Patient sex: F
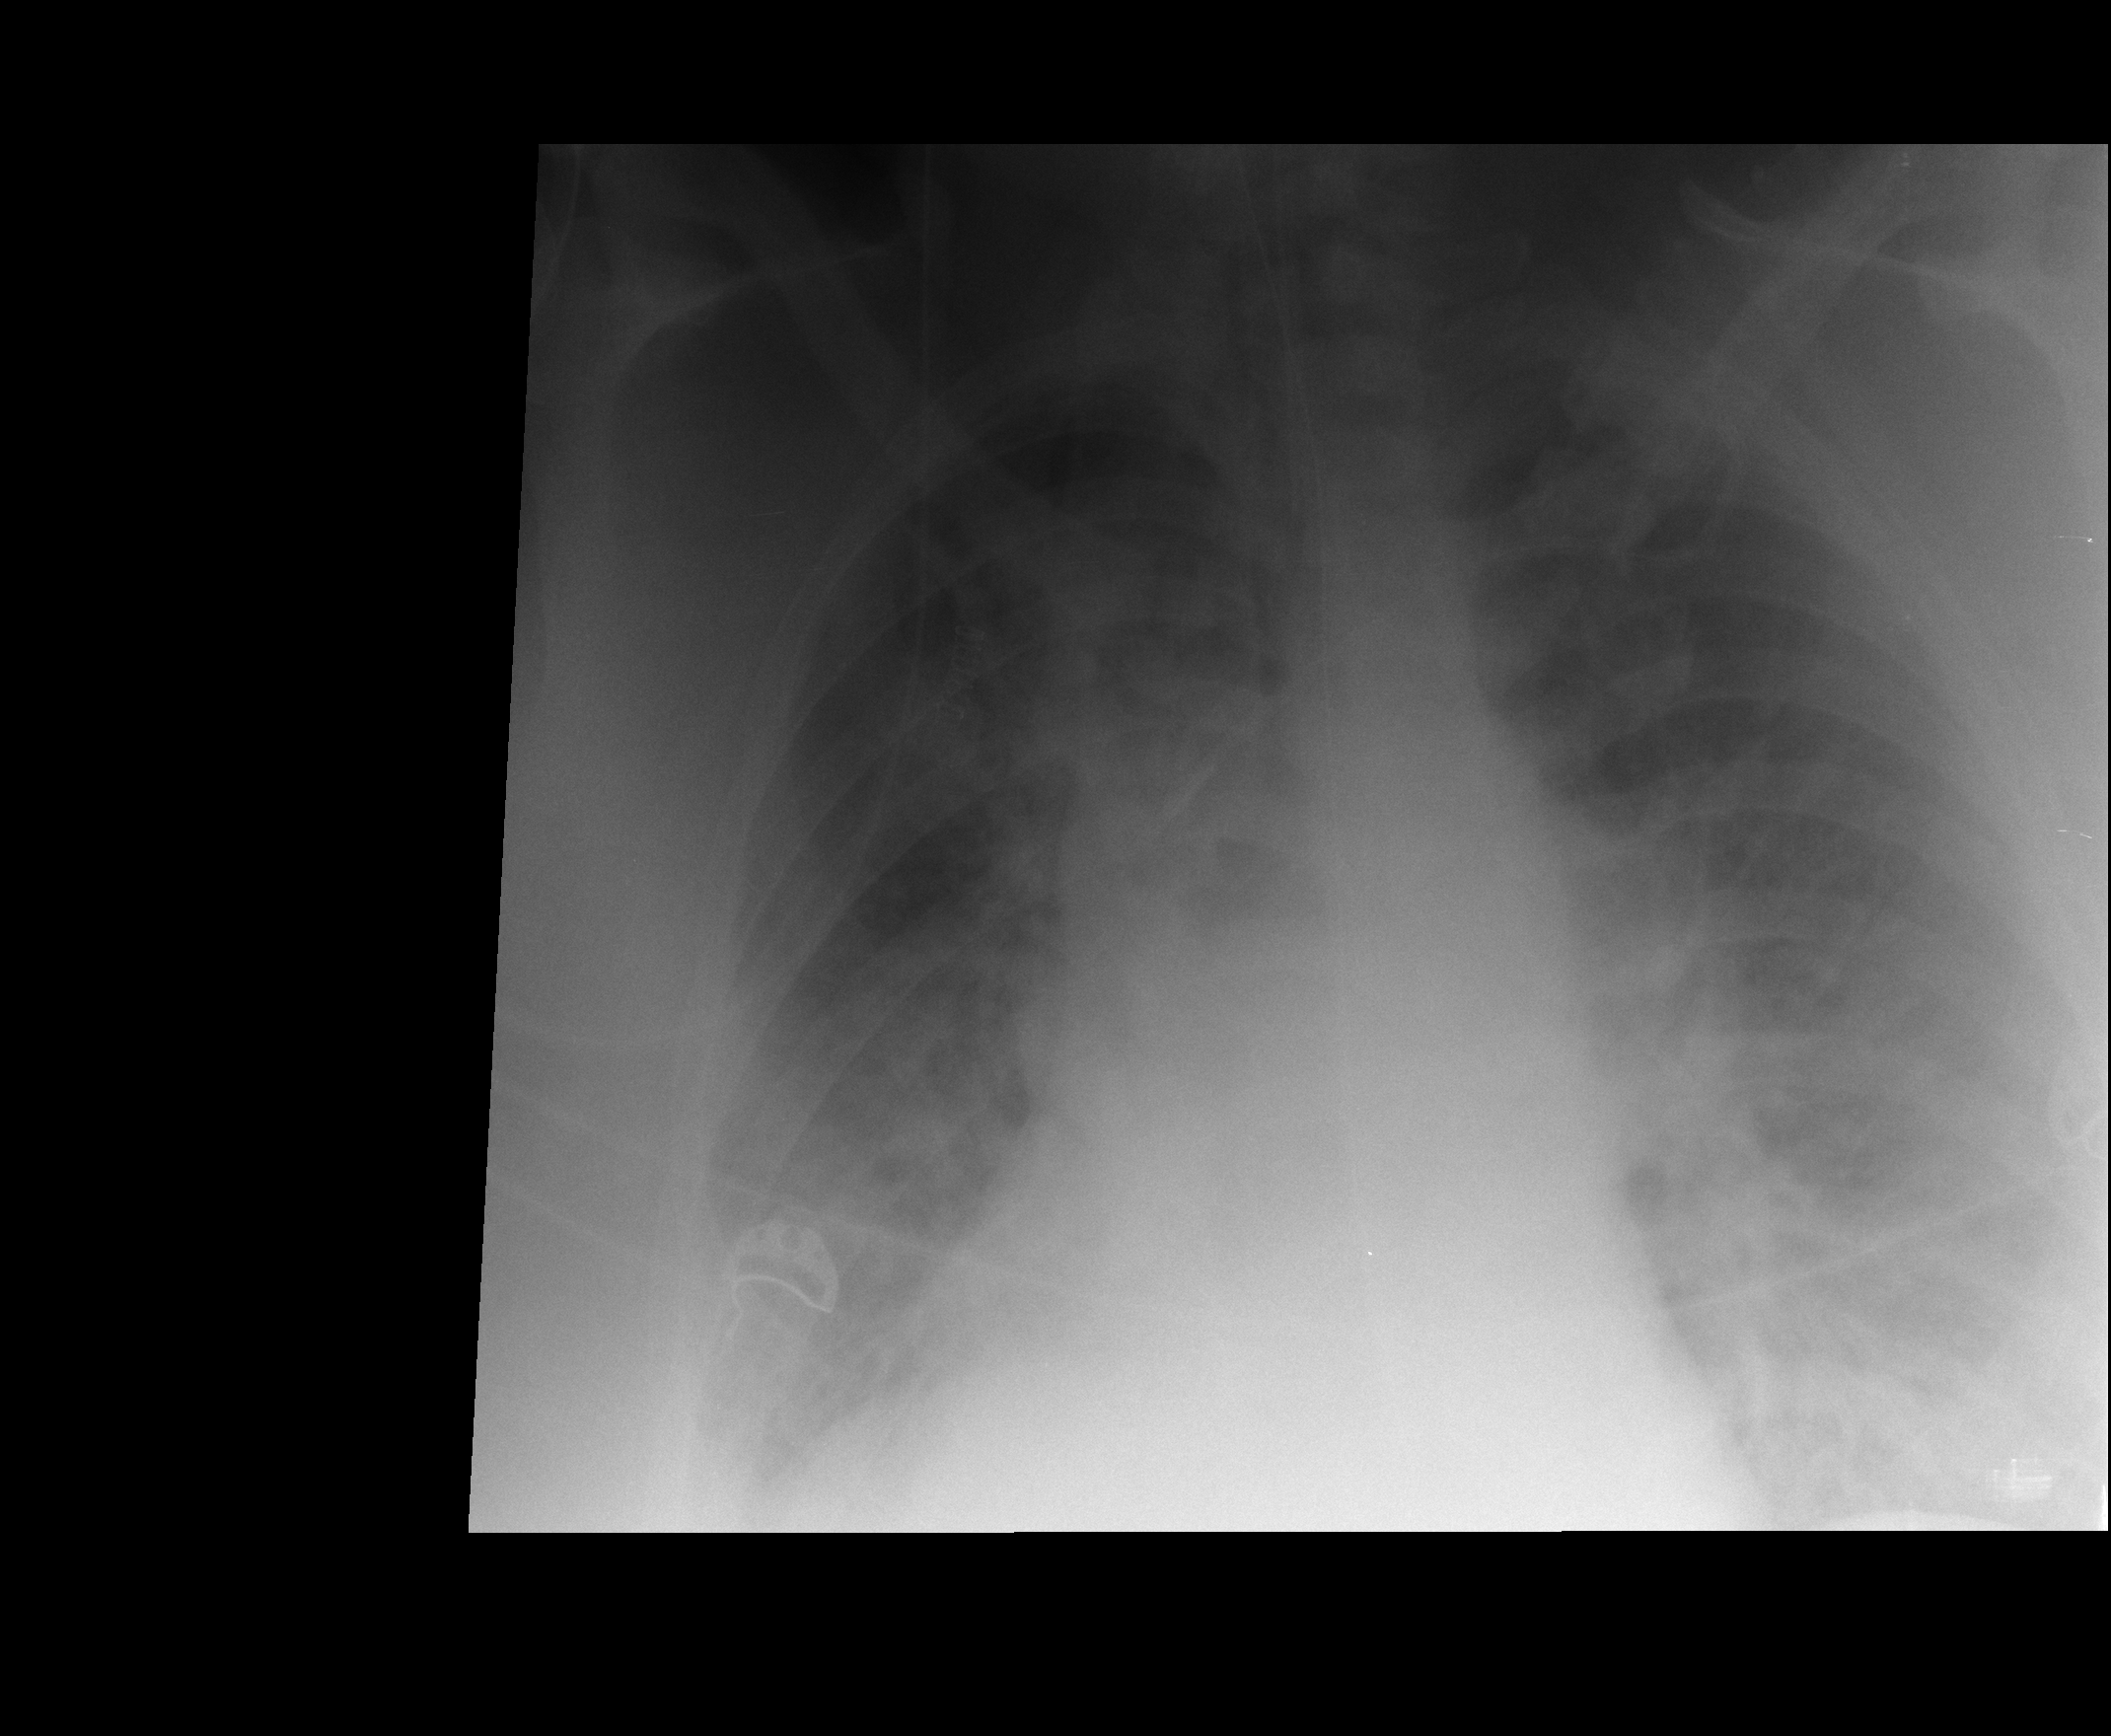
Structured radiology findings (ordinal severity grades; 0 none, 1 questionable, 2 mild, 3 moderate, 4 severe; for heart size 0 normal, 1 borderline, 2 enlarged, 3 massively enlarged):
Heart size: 1
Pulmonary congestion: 2
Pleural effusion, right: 0
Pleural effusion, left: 0
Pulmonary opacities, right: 3
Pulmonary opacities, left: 3
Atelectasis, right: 2
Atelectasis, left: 2